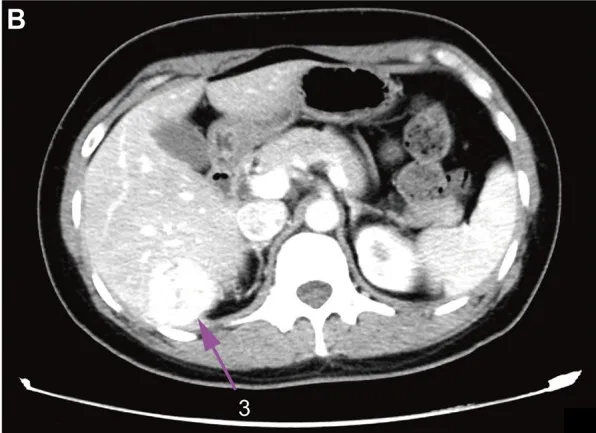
Contrast-enhanced CT images. (B), pelvic cavity image; 1, ovarian mass; 2, surrounding lesions of the ovarian mass; 3, enhancing liver mass.
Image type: radiology (ct)